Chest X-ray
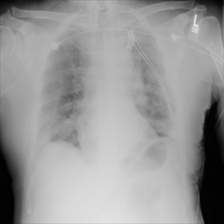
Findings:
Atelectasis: positive
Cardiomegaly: negative
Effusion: negative
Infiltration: negative
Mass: negative
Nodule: negative
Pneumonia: negative
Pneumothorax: negative
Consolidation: negative
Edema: negative
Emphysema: negative
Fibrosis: negative
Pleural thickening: negative
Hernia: negative